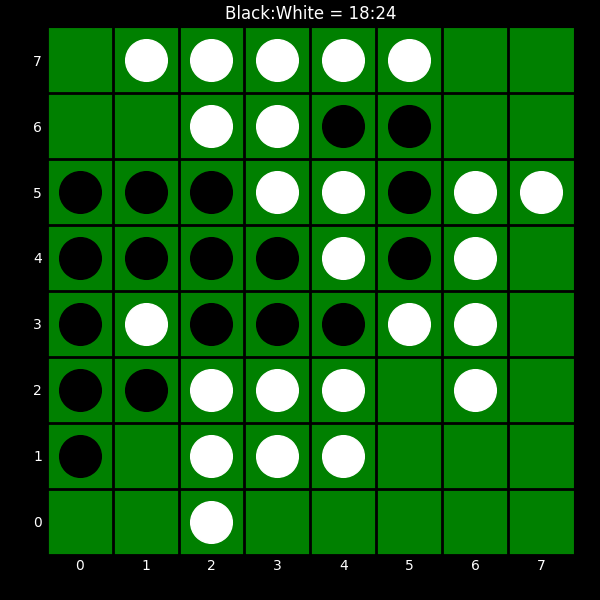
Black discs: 18
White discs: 24